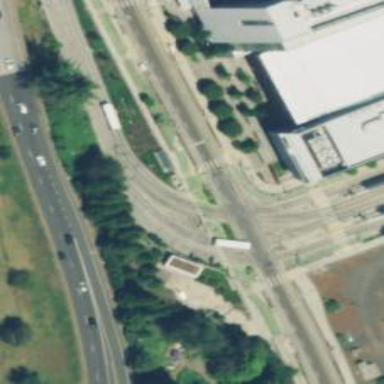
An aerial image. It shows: Tertiary road with asphalt surface. It has embedded tram rails.